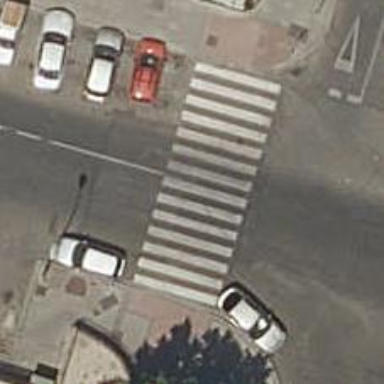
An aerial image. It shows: Footway with zebra crossing.